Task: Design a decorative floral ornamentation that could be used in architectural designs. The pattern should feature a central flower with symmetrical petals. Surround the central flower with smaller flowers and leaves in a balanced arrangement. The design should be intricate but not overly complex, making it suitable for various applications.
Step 963:
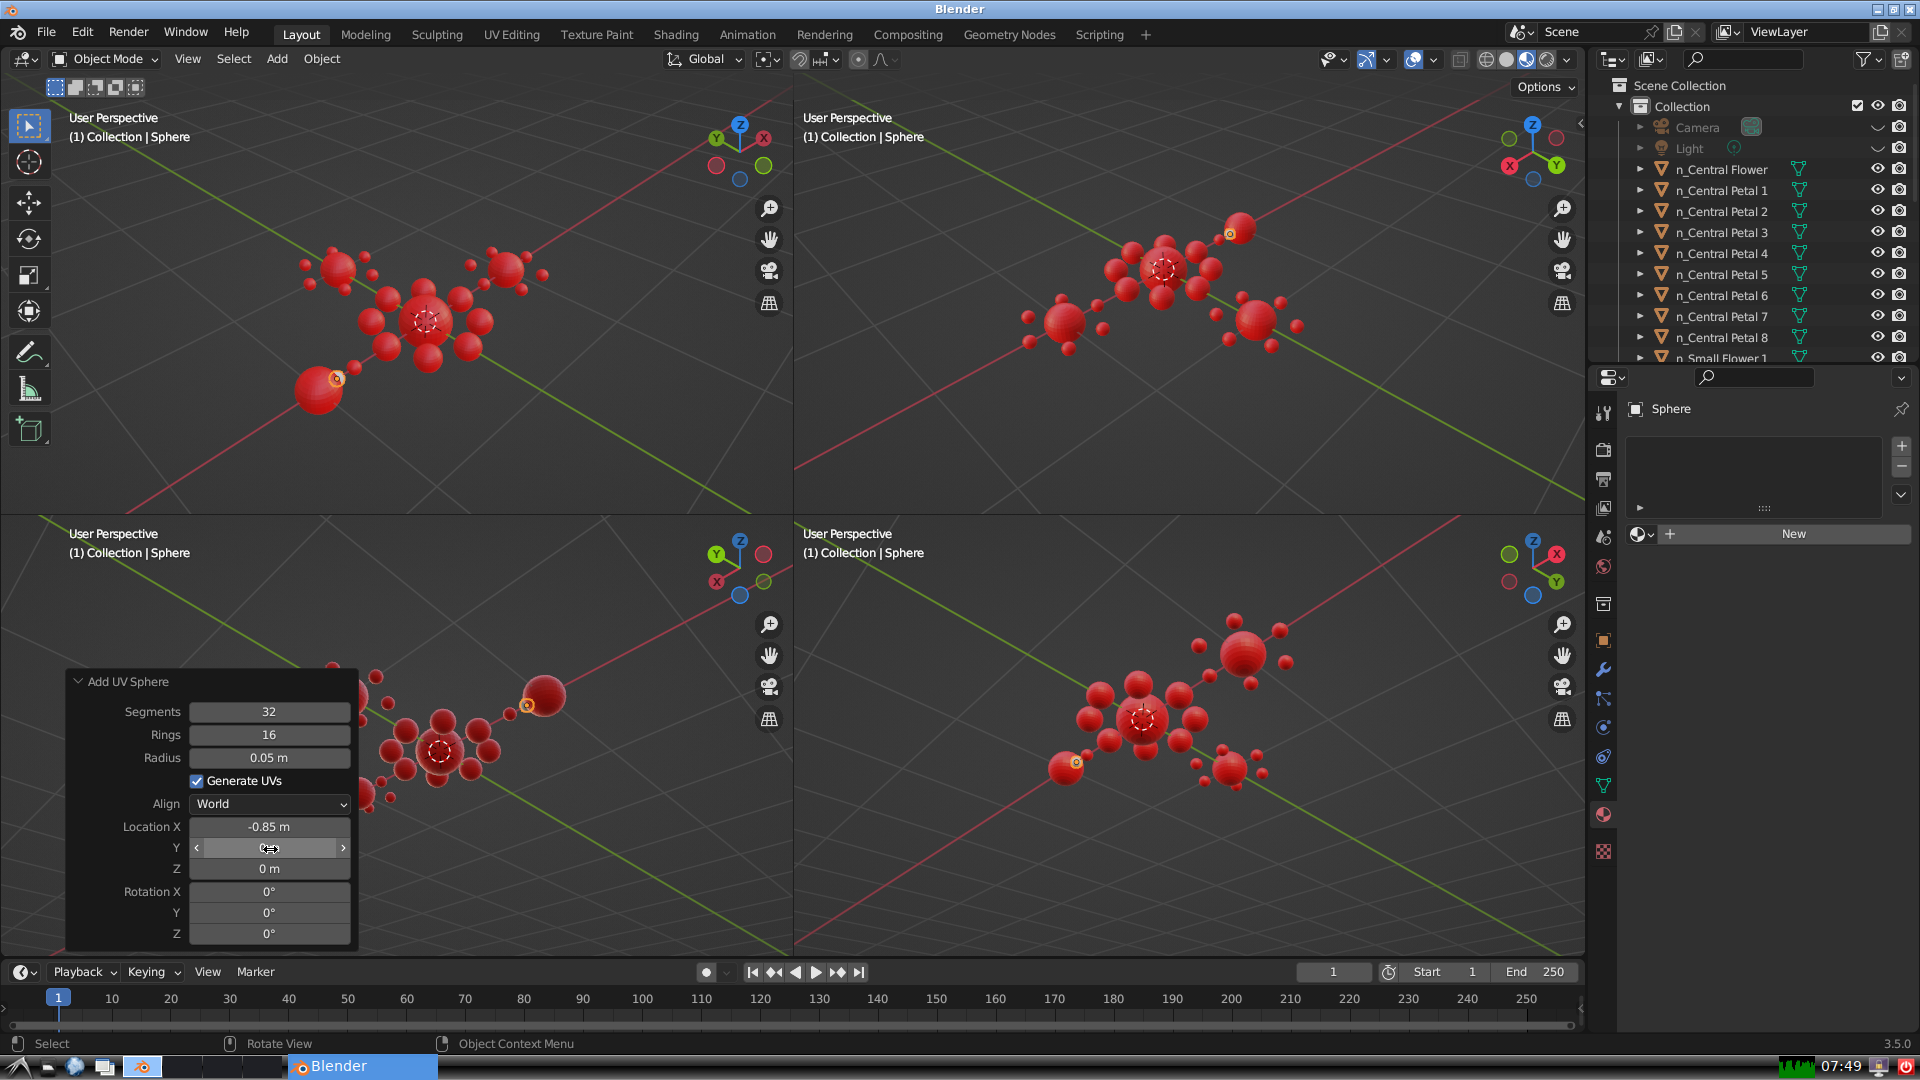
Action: click: no